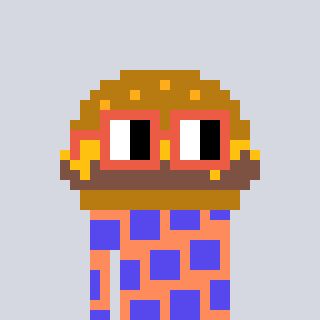
a pixel art character with square orange glasses, a burger-shaped head and a peachy-colored body on a cool background